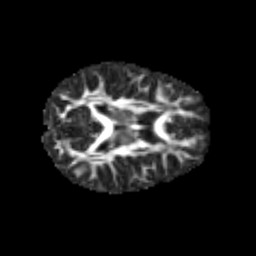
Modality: FA
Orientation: axial
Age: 7
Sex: male
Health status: healthy